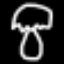
Label: mushroom